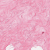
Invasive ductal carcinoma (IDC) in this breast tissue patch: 0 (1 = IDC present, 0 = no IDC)